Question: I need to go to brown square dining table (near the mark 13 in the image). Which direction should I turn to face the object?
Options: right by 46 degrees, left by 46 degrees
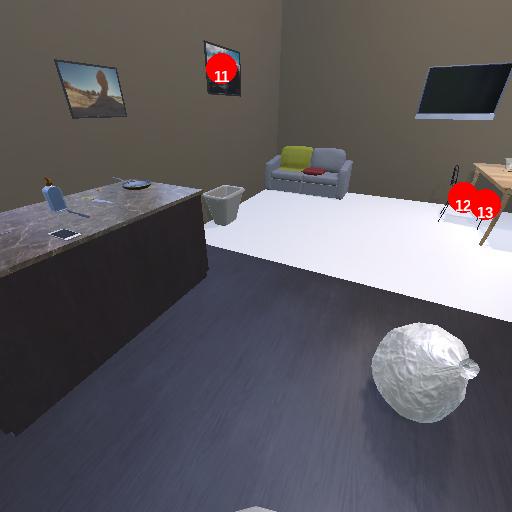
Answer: right by 46 degrees